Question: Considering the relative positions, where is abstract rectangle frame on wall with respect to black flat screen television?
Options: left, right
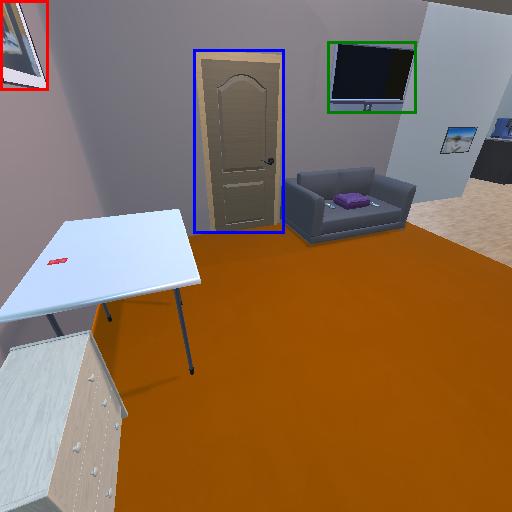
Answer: left